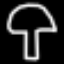
Label: mushroom